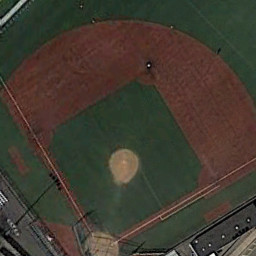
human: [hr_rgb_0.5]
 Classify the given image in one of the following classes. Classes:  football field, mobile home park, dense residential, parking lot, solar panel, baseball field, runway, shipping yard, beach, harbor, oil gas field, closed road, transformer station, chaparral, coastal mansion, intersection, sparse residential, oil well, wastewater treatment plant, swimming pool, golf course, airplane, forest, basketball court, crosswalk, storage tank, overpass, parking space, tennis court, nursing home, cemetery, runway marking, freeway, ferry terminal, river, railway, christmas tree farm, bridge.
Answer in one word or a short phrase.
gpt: baseball field